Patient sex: M
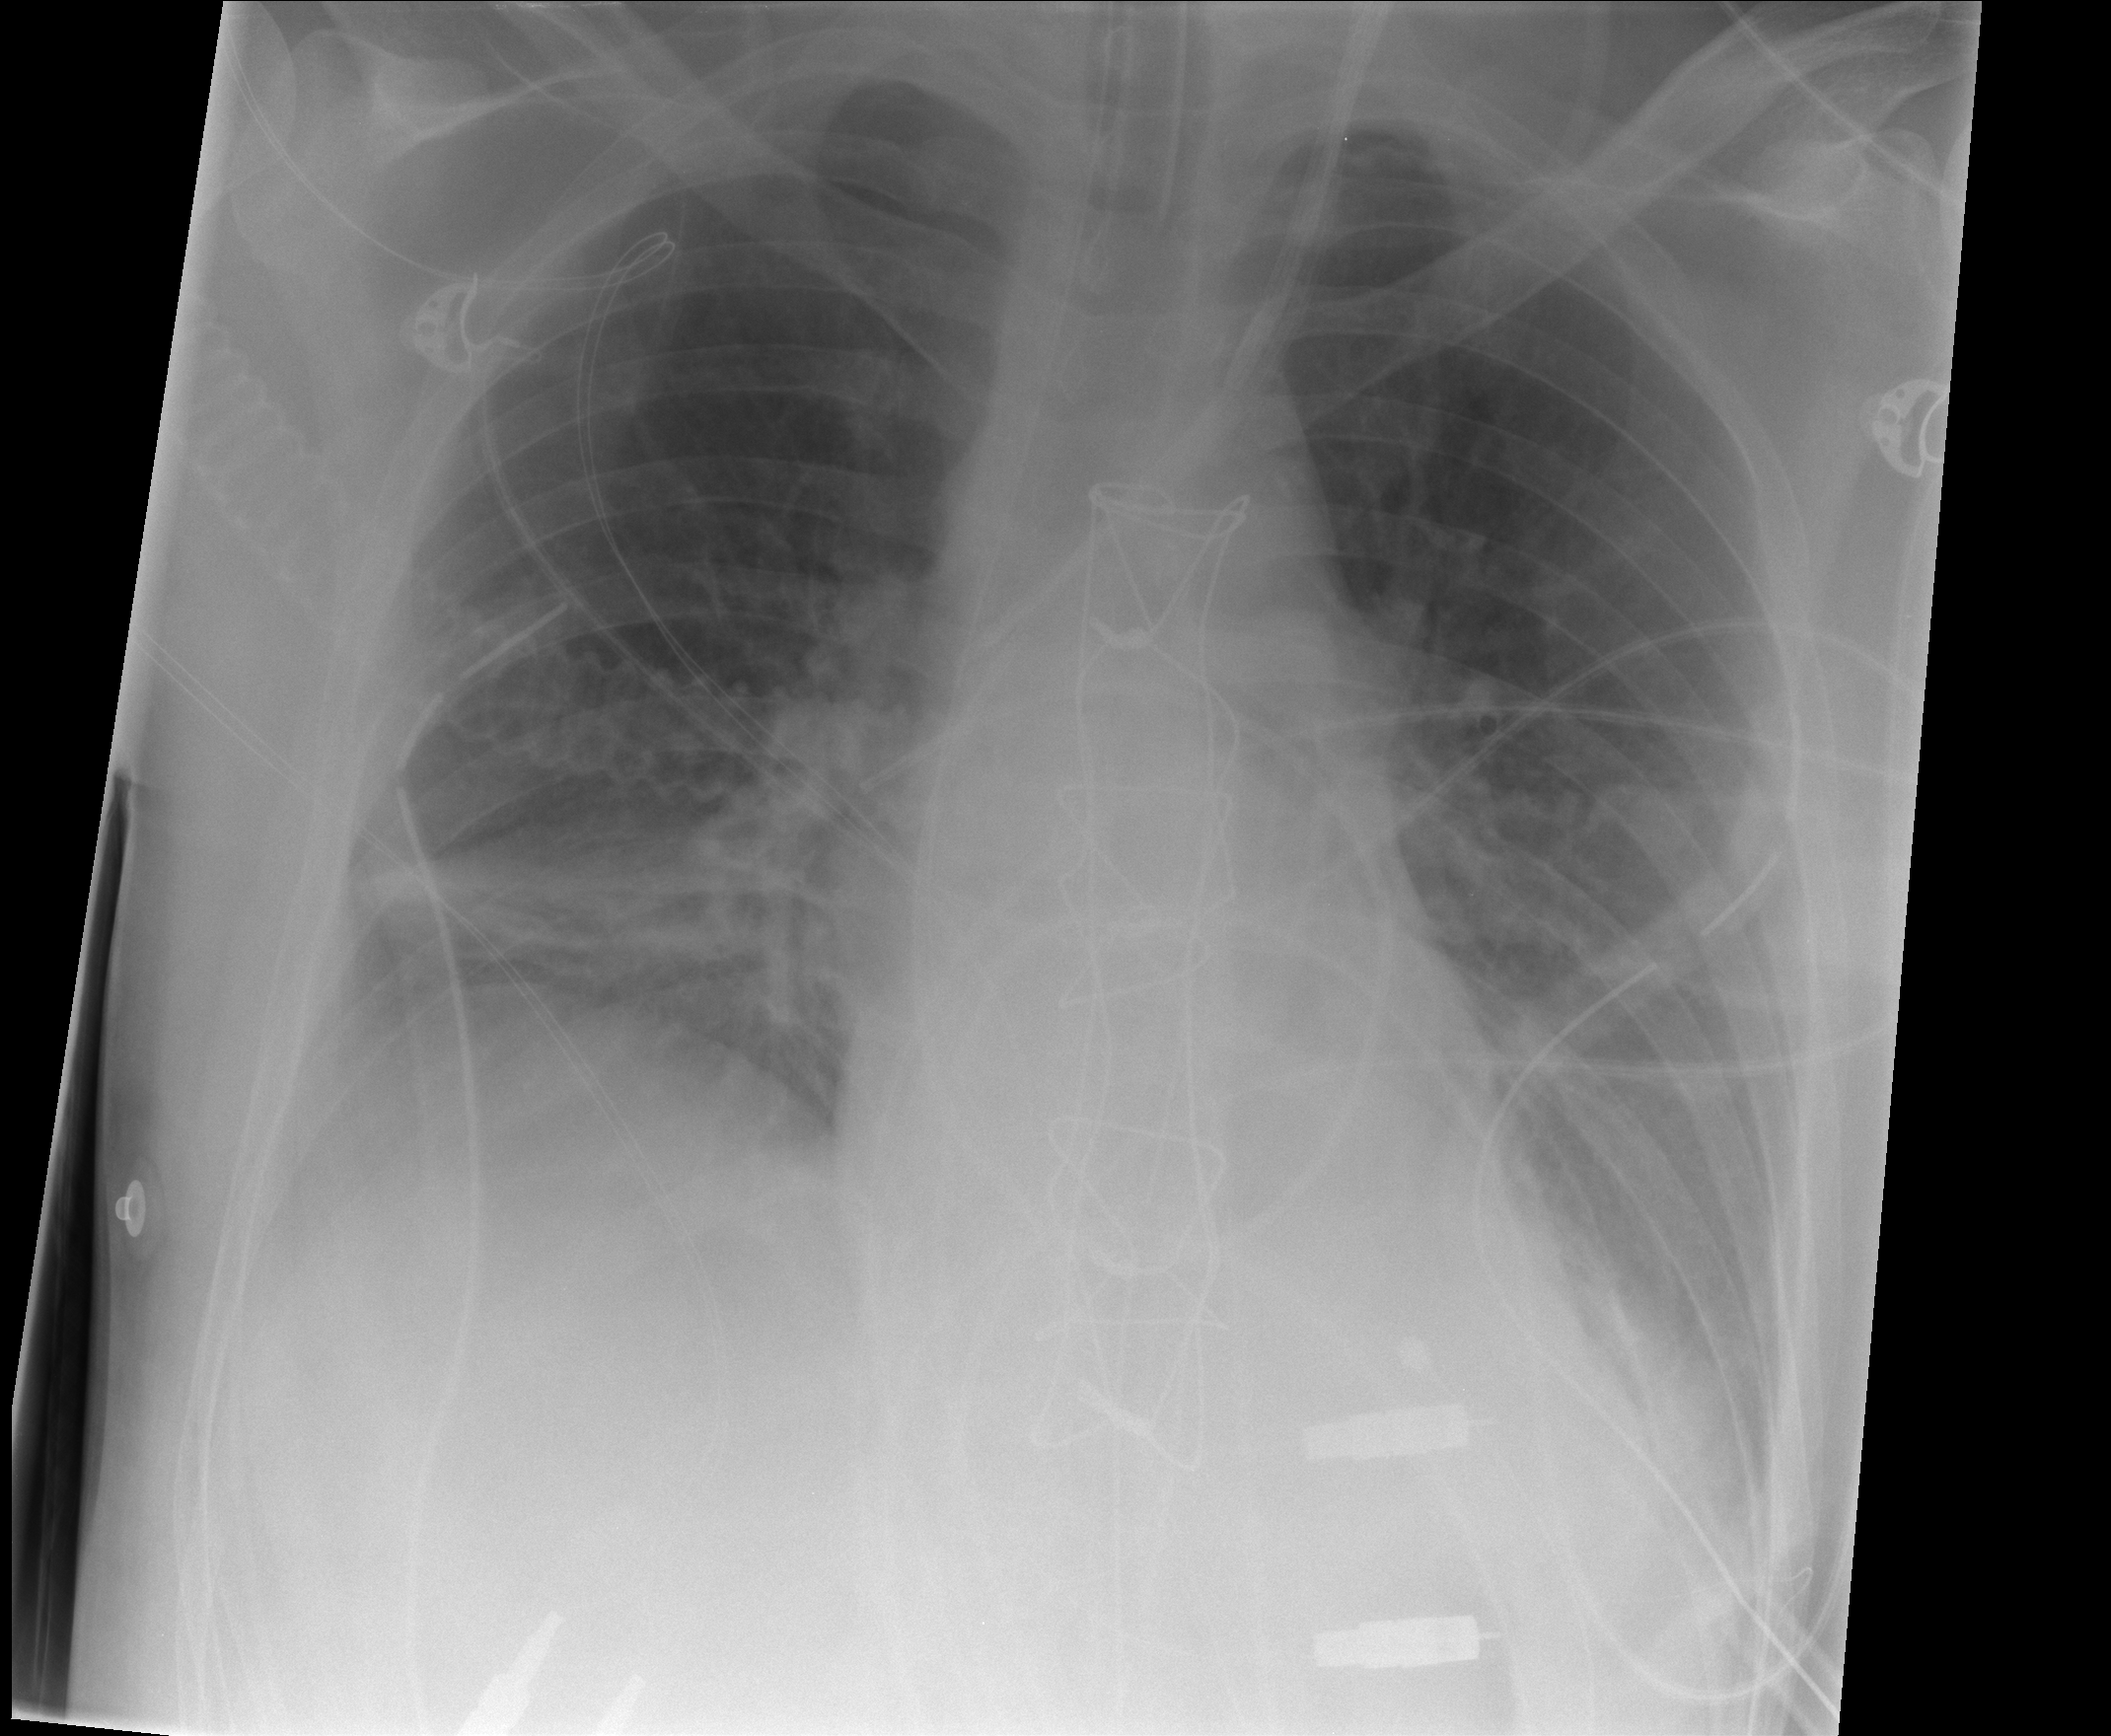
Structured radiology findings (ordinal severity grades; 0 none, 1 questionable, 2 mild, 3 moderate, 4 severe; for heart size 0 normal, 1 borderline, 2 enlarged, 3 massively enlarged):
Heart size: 2
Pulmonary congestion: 0
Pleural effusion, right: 0
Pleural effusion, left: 0
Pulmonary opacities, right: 0
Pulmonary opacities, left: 0
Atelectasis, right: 2
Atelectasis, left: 0